二年级 · 度量几何学
括号里写出所量物体的长度。

铅笔长 ( ) 厘米。

图钉长 ( ) 厘米。
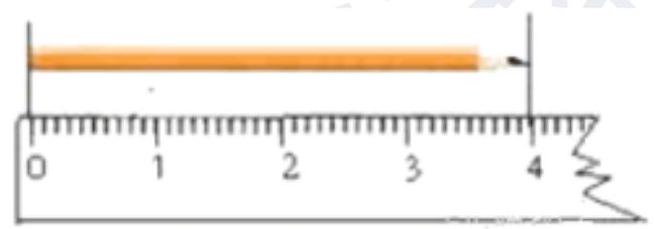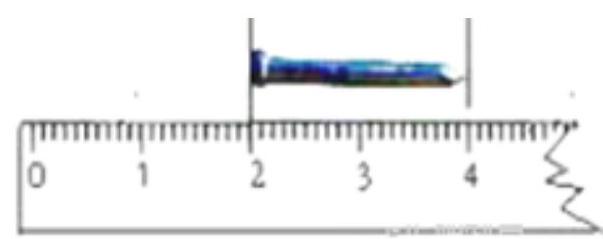
答案: 4 ; 2$